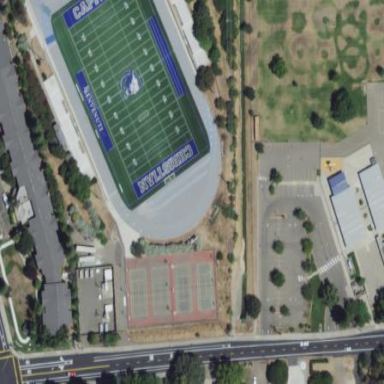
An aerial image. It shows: American football pitch with artificial turf surface for leisure land.